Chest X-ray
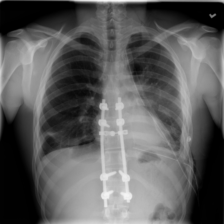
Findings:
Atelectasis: negative
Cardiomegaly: negative
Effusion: negative
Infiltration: negative
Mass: negative
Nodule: negative
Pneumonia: negative
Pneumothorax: positive
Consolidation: negative
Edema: negative
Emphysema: negative
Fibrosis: negative
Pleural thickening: negative
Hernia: negative